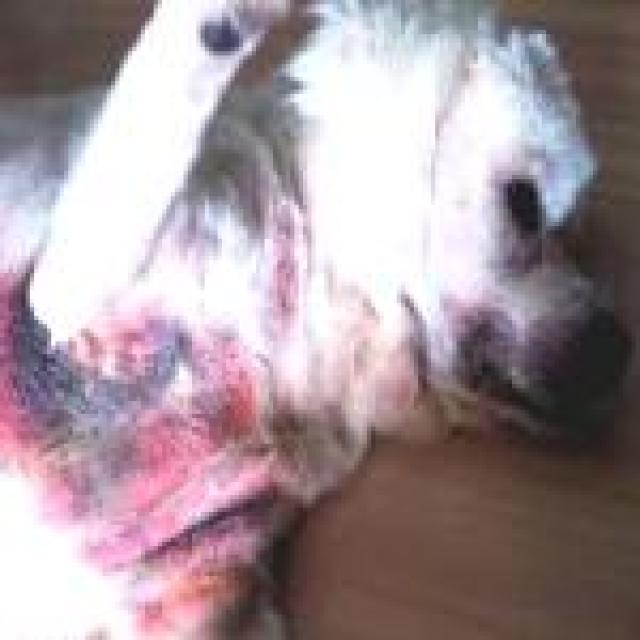
Canine fungal skin infection — characterized by alopecia, scaling, crusting, and circular lesions. Common agents include Malassezia and Candida species.